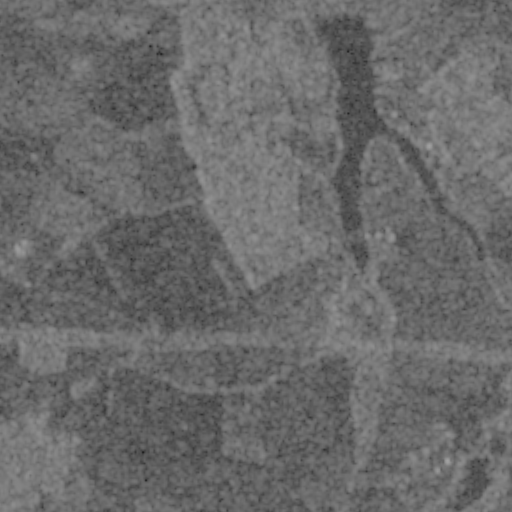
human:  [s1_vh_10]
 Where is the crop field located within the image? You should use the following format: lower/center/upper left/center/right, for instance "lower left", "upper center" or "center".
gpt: The crop field is located in the lower right of the image.
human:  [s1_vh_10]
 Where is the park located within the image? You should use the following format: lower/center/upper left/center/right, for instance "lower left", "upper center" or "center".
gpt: The park is located in the upper center of the image.
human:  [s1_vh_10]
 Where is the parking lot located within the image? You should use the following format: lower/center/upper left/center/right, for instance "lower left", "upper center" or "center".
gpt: The parking lot is located in the upper center of the image.
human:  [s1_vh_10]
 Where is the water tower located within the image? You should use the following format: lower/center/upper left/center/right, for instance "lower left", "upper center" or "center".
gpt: The water tower is located in the lower right of the image.
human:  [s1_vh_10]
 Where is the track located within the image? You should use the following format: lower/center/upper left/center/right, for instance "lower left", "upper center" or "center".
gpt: There is no track in the image.

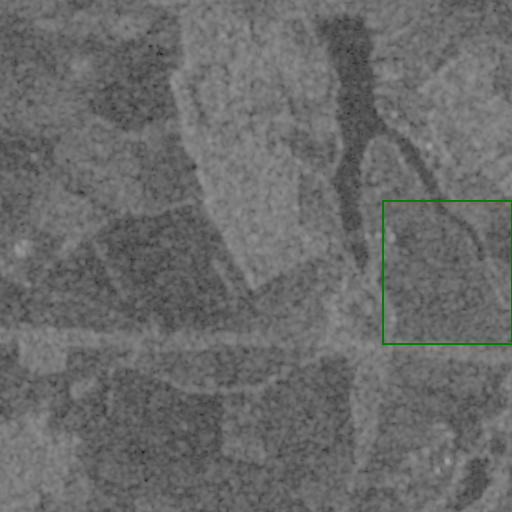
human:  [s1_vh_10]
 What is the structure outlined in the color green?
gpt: The structure outlined in green is a crop field.
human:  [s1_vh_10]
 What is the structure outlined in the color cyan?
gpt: There is no cyan outline.